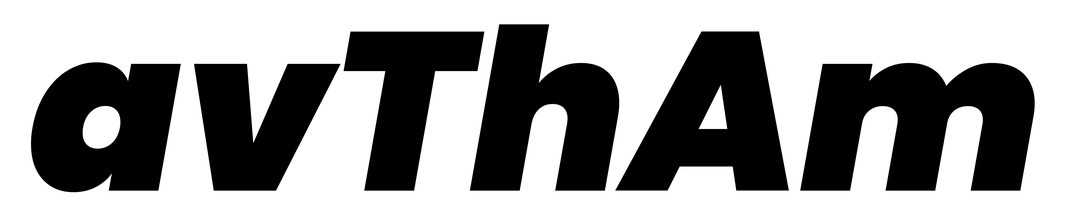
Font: Poppins-BlackItalic